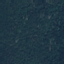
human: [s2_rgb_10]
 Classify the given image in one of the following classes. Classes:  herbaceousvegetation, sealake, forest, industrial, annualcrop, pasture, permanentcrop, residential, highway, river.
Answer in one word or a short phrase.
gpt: Forest